Current action and preconditions to check: trajectory_clear

Your task: For each precondition in the list above, predict whether it will hold at this action.

Consider the current scene as observed from the mobile robot's camera, and analyze the predicted future states of all dynamic agents (e.g., people, animals, vehicles, or any moving entities) within the NEXT SECOND.

IMPORTANT: Only answer "very likely" if you are absolutely certain—based on strong, clear evidence—that a dynamic agent will violate the precondition in the predicted future state. Do NOT answer "very likely" for unlikely, ambiguous, or low-probability risks.

Ask yourself for each precondition: Is there a high probability, with clear and convincing evidence, that the predicted future states of any dynamic agent will interfere with the predicted future state of the currently executing action within the NEXT SECOND, causing that precondition to fail?

Assess the risk level based on these predictions. Use "likely" or "very likely" if motions create a clear risk of interference.

Use "neutral" or "improbable" if agents are nearby but their predicted paths are clearly diverging or non-conflicting.

Failure Risk Categories: "very improbable", "improbable", "neutral", "likely", "very likely"

Answer Format: Output ONLY the probability_of_failure value from these categories: "very improbable", "improbable", "neutral", "likely", "very likely"

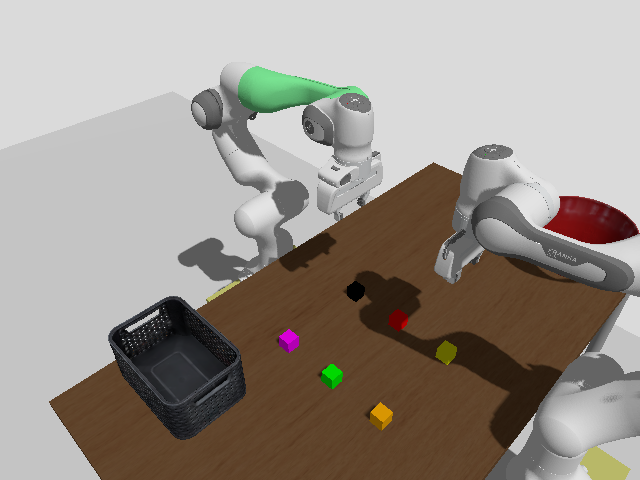

Answer: very improbable